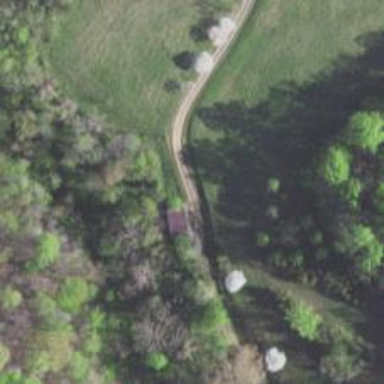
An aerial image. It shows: Driveway.